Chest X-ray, AP view. Patient: 90 years old, sex F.
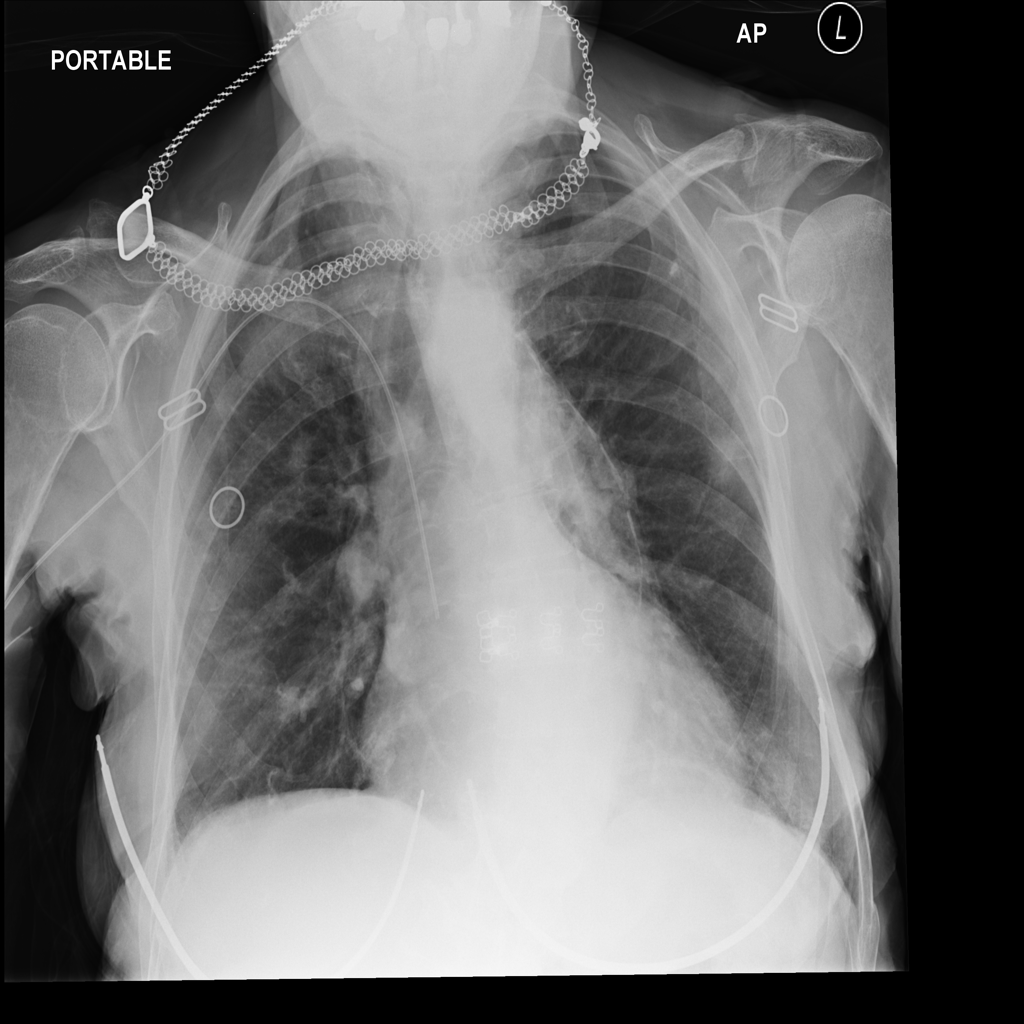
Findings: No Finding